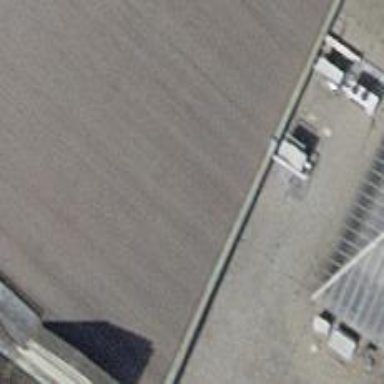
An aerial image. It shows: Recycling container for trash disposal.